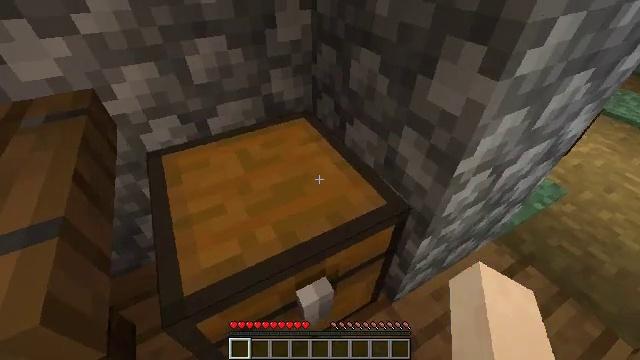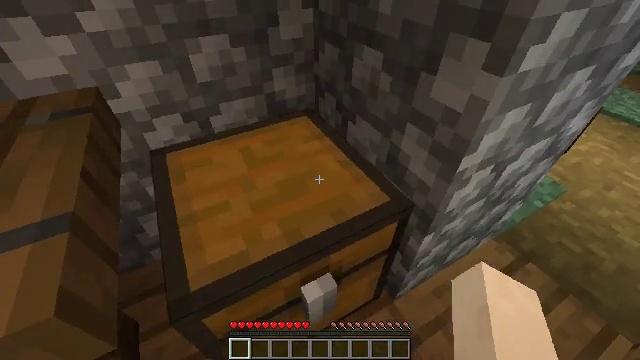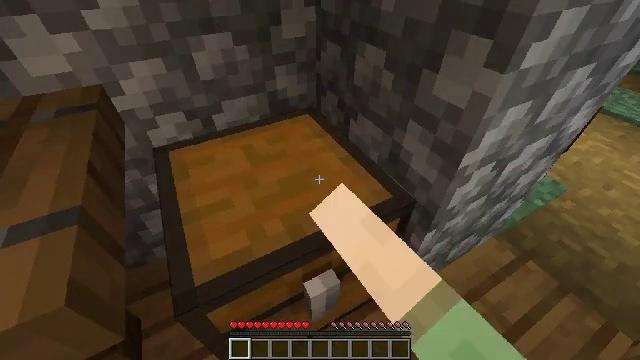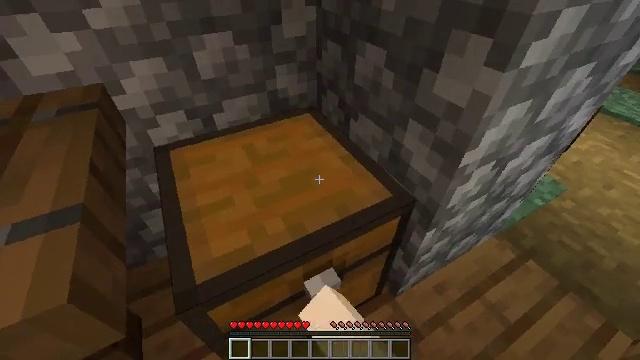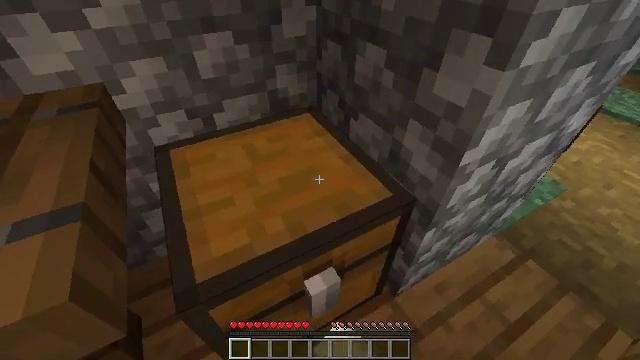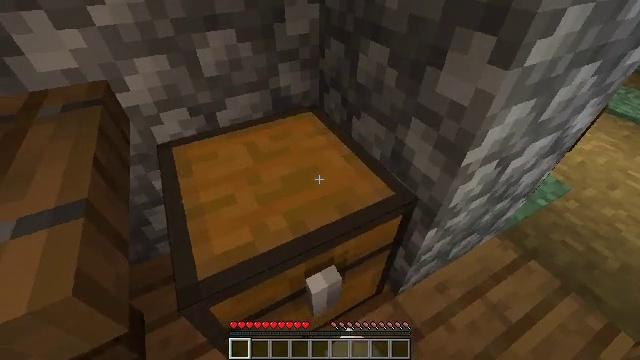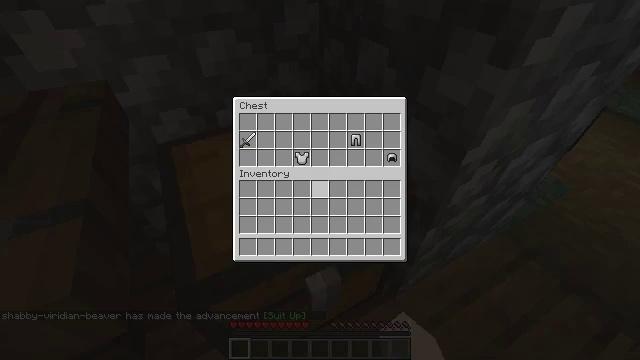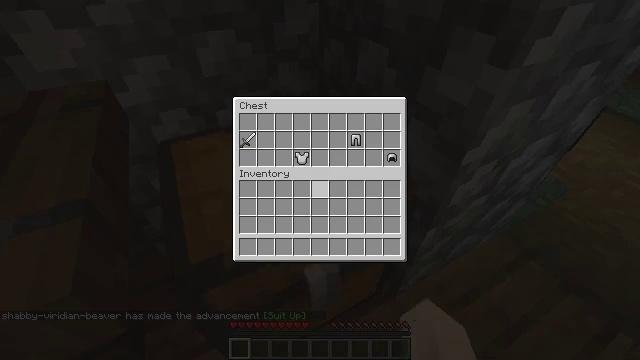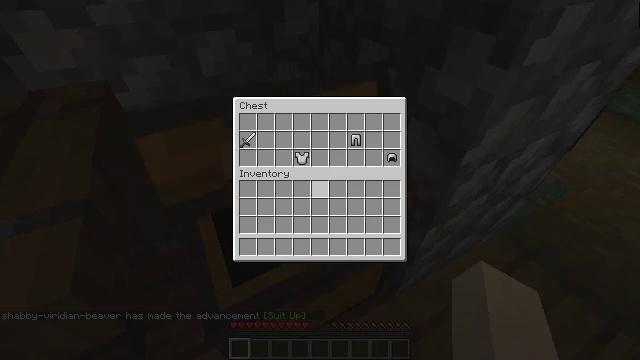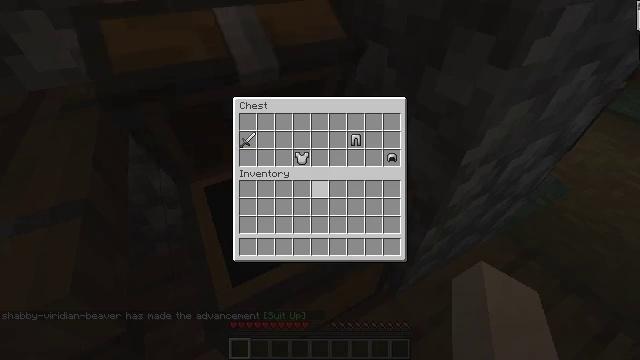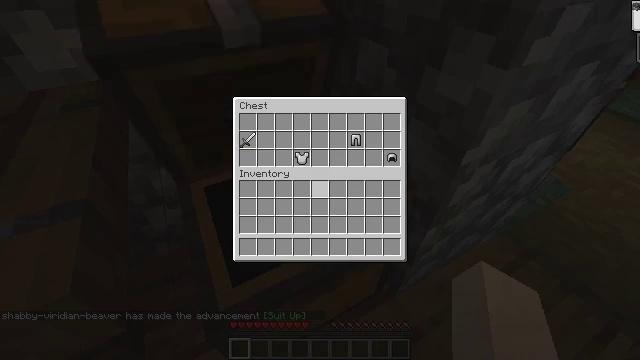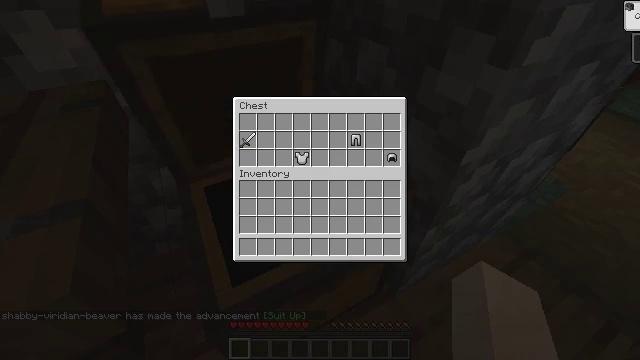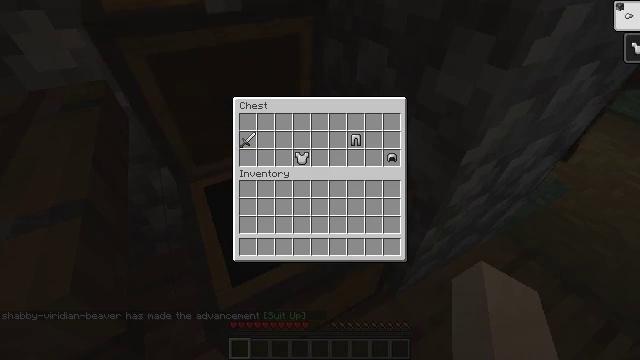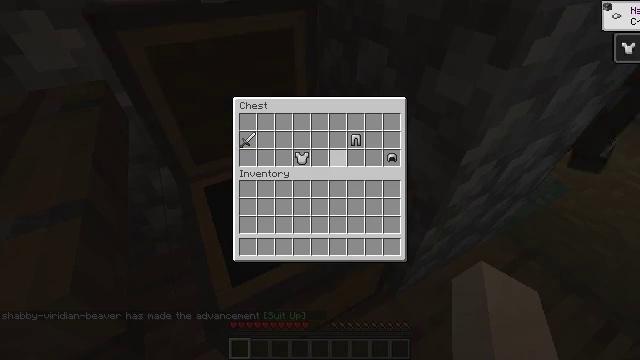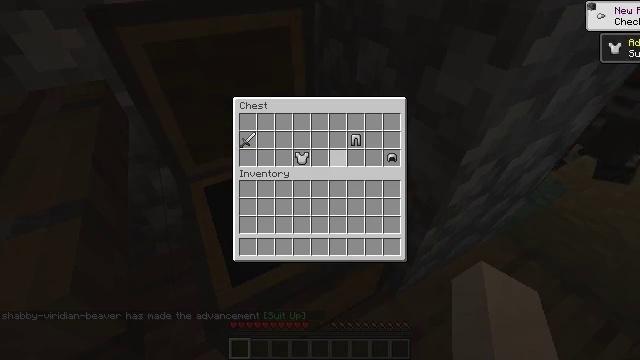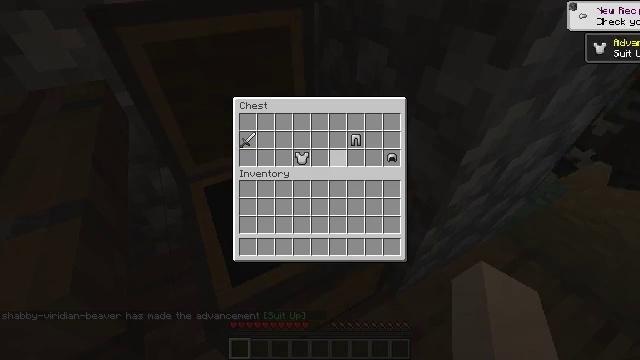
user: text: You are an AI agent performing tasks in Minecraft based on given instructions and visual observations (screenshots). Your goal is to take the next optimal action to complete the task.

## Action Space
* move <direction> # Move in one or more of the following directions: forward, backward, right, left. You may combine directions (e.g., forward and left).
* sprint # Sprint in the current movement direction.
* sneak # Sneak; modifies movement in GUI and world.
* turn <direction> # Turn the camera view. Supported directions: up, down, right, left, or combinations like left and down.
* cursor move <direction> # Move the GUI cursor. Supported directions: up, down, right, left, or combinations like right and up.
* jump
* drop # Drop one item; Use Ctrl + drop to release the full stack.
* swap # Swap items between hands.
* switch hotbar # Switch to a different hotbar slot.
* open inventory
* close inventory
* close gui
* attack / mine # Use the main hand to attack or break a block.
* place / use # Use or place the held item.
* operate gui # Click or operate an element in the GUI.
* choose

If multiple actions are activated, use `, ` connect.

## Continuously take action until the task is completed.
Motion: motion action
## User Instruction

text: Mine spruce leaves from the tree.
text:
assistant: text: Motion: use / place
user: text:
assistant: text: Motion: use / place
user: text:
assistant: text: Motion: use / place
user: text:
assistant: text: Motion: no_op
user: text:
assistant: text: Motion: no_op
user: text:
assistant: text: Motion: open gui
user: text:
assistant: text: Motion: no_op
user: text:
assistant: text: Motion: no_op
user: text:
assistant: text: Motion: no_op
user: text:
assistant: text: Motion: no_op
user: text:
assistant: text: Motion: sneak
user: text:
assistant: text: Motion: sneak
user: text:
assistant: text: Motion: sneak
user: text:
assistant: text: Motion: sneak
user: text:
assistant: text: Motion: sneak
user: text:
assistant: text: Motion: sneak, cursor move left
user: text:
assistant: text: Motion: sneak
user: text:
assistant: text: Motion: sneak, cursor move left
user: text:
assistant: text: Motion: sneak
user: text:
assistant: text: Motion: sneak, operate gui
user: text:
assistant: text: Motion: sneak, operate gui
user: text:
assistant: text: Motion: sneak, cursor move right, operate gui
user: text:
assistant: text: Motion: sneak, cursor move right and up
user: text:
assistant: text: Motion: sneak, cursor move right
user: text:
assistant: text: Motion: sneak
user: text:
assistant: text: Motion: sneak
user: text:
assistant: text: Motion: sneak
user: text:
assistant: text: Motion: sneak, cursor move left
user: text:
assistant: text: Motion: sneak
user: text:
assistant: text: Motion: sneak, operate gui